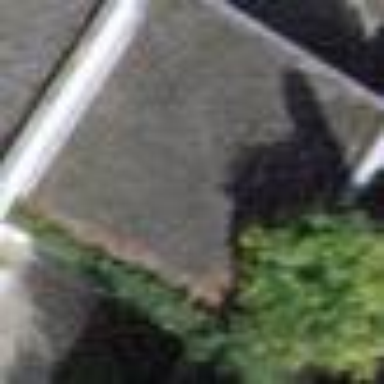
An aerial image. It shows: View of roof of building.